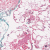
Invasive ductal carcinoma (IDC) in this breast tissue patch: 0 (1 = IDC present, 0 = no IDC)